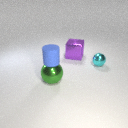
small blue rubber cylinder above large green metal sphere